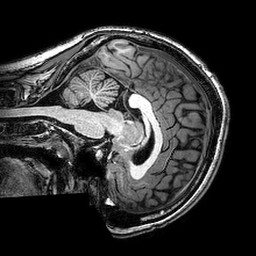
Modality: T1w
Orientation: sagittal
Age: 20
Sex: female
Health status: healthy
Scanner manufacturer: philips
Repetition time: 0.008264 s
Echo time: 0.00379 s